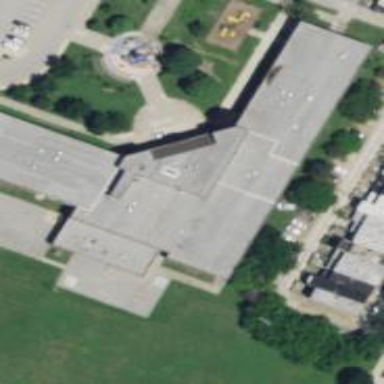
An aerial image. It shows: School building.